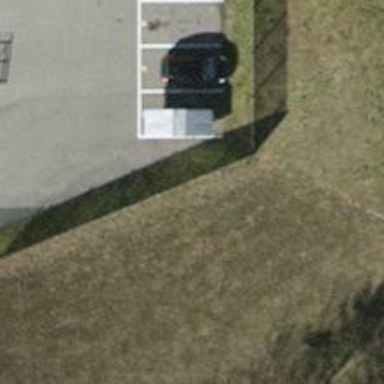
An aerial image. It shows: Building with surveillance equipment installed.